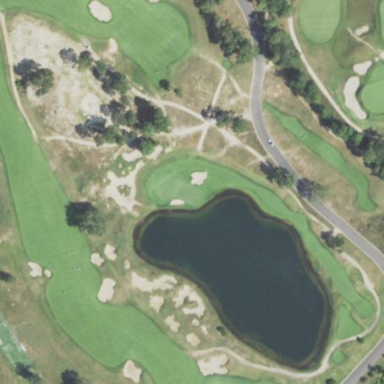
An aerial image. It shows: Golf bunker filled with sandy terrain.